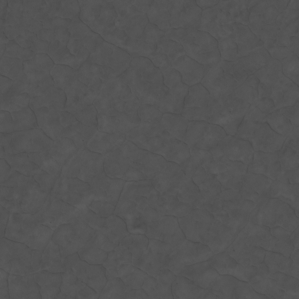
Label: non_frost